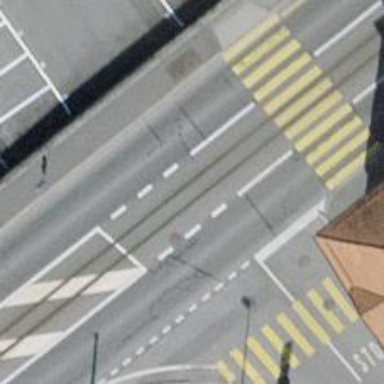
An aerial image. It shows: Railway level crossing.